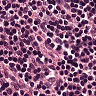
Metastatic tissue present: no